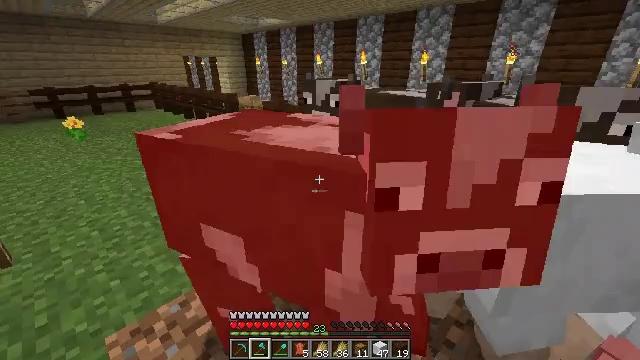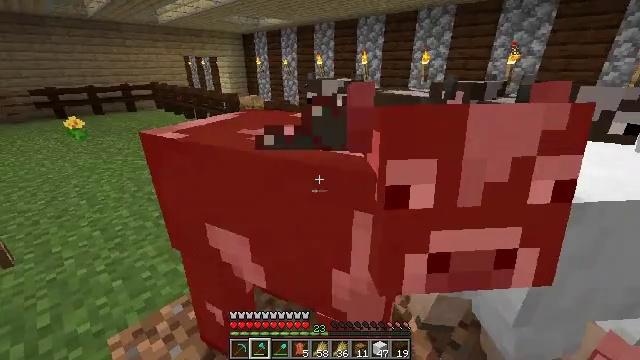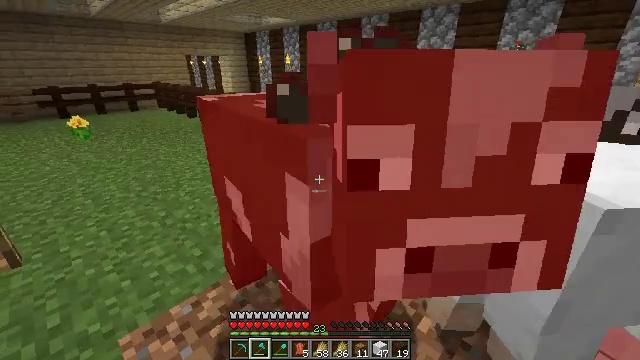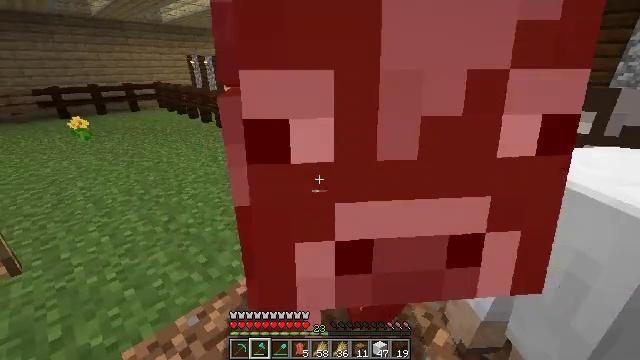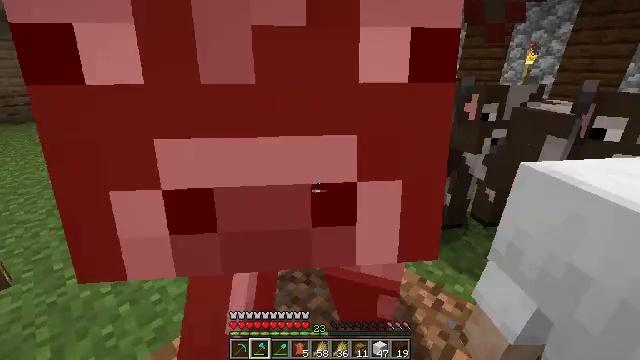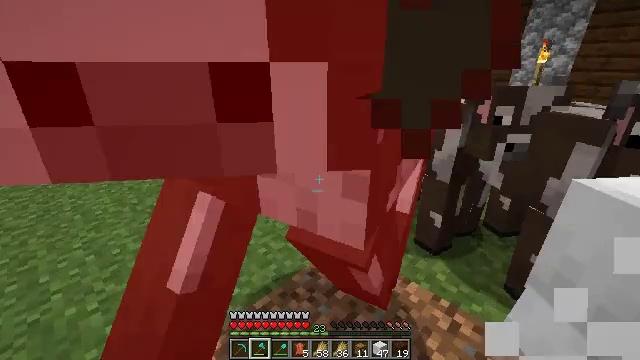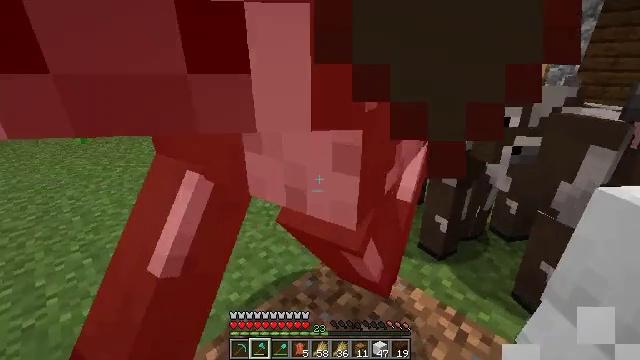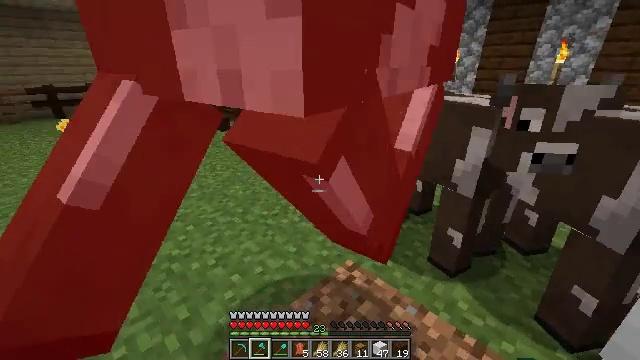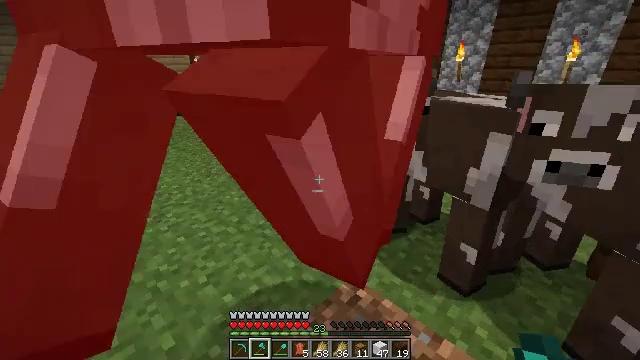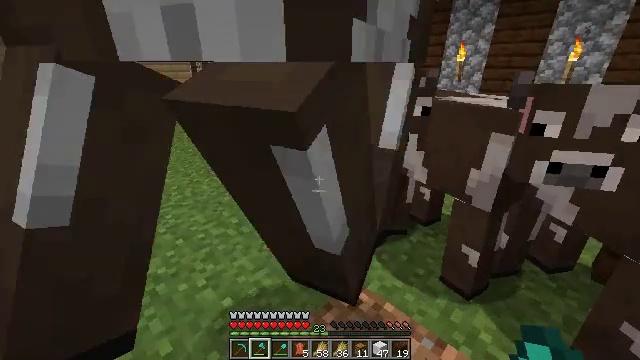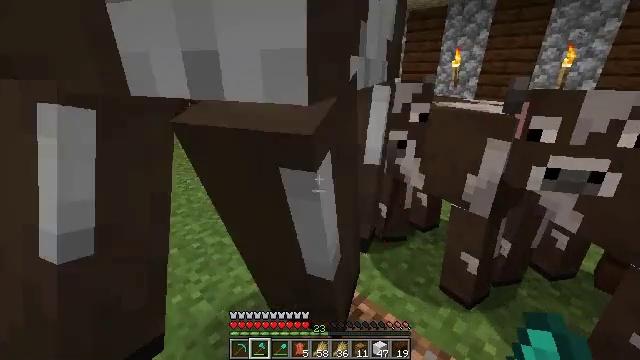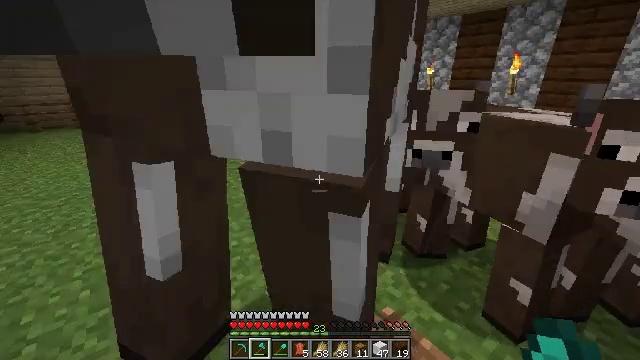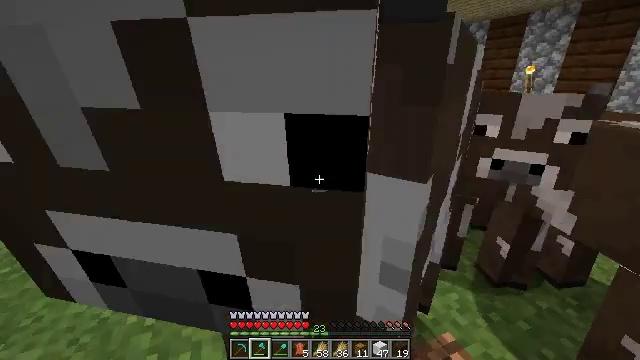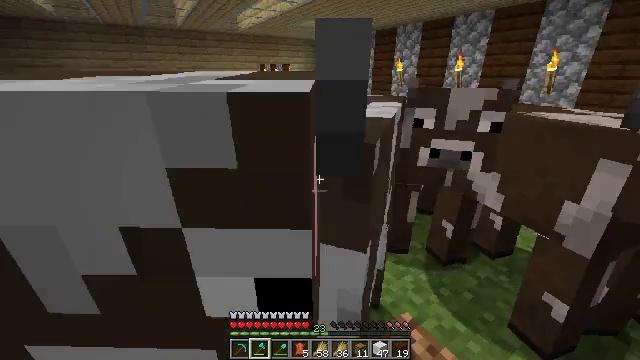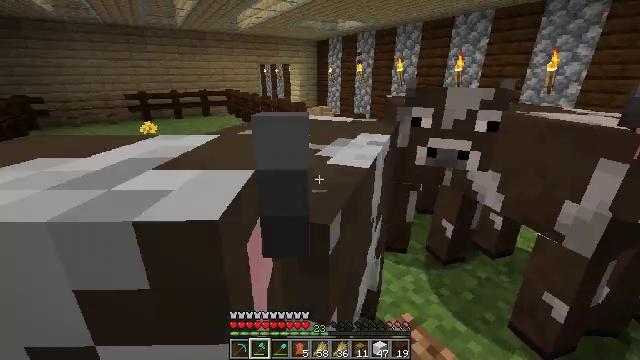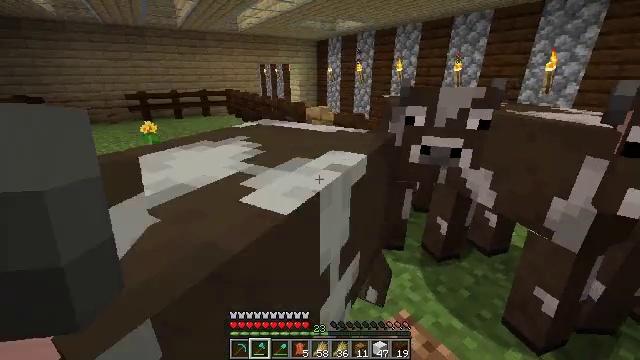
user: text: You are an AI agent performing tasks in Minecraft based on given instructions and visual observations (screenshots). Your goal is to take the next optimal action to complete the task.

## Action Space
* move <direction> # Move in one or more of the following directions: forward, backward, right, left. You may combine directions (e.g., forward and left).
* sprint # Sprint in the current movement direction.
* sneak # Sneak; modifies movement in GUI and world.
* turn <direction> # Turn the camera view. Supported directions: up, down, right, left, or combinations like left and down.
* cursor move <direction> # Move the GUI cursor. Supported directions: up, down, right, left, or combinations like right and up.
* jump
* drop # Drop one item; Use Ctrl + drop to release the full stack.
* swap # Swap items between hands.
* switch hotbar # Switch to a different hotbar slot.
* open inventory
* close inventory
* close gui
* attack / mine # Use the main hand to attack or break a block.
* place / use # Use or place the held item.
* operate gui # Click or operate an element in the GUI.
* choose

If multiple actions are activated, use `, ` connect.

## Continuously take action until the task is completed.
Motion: motion action
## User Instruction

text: Hunt animals.
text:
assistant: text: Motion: no_op
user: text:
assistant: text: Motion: no_op
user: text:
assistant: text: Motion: move forward
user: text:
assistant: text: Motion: move forward
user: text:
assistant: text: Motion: move forward
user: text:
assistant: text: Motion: move forward
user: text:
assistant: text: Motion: move forward
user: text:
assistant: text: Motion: no_op
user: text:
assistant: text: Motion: no_op
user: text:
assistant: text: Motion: turn up
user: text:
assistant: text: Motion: turn left and up, attack / mine
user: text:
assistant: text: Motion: turn left, attack / mine
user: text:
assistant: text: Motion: turn right, attack / mine
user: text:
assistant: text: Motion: no_op
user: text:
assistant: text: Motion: no_op
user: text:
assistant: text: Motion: no_op